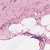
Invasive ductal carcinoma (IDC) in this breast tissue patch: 1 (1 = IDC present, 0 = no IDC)